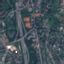
Land use / land cover: Highway